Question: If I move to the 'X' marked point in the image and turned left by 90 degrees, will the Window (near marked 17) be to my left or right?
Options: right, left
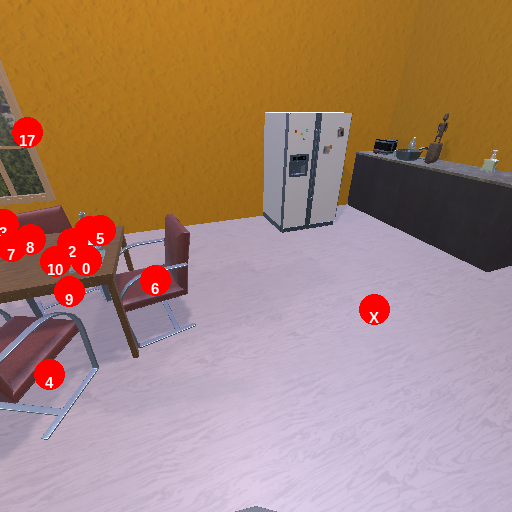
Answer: right